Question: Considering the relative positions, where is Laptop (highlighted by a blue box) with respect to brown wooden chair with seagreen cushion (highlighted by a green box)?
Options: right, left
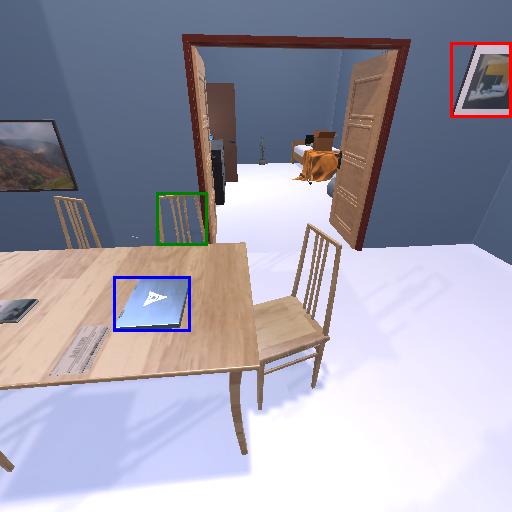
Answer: right